Question: title is as always weird, but it's basically just what I need.
I am going to help out during a christmas market here in germany and sell some stuff.
I am not good in math and secondly something like a cash system would make the work even faster for everyone.

This is what it should be like. Products an their prices always stay the same. If the customer wants more than 1 of the product I want to write a straight number into the multiply field. And then get the result of each product at the end. And a field with all results together in case the customer wants a couple of different products.
Now I tell him the price and if customer says yes, then he will give me the money.
I write that into the "what customer gives me" field and then want to know how many he get's back. (105-90,80)
Then clear everything so I can start from new with a new customer.
If it is possible to do everything without buttons (all results changing automatically) then that would be even better.
It's all easier as described here. A "simple" calculator made in 10 min. At least that's what my friends told me. Javascript or PHP. The problem is, I am a noob in both of them and have no clue how to do this.
My question would be if there is anyone willing to explain how to do this or maybe even having those 10 min to write something like a template for me.
I would be more than thankful.
Thank you everyone!
Greetings
M.G.
PS: If someone knows an App or a calculator that does already exist with those functions, that would help aswell!
I forgot to say one important thing: This shall work on an iPad if possible.
That's why the online version.
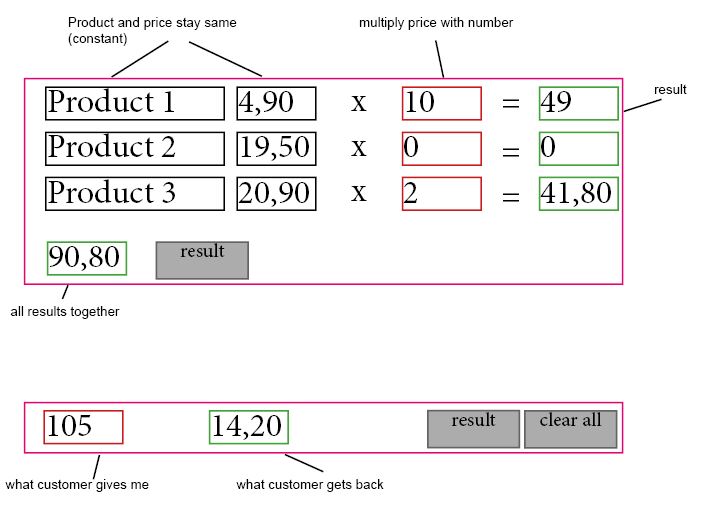
Answer: Have a look at this. It's only basic, but itshould provide you with what you need.
You have to store the value for the product as a float in the 'data.value' attr of the 'td'.
<URL>
Hope this helps!